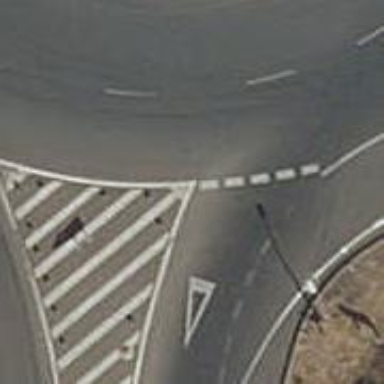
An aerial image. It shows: Asphalt road with primary link designation.